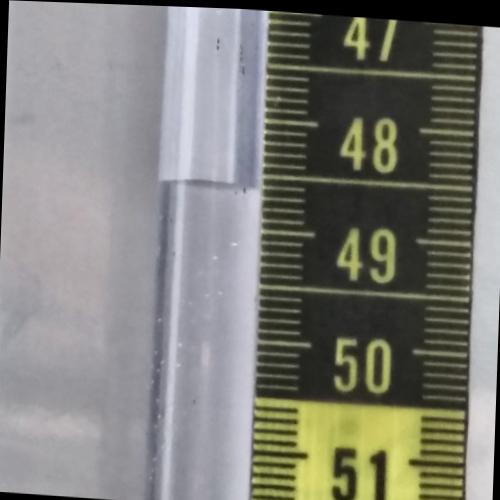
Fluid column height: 48.6 cm